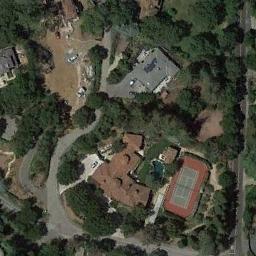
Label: tennis_court